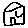
Label: house